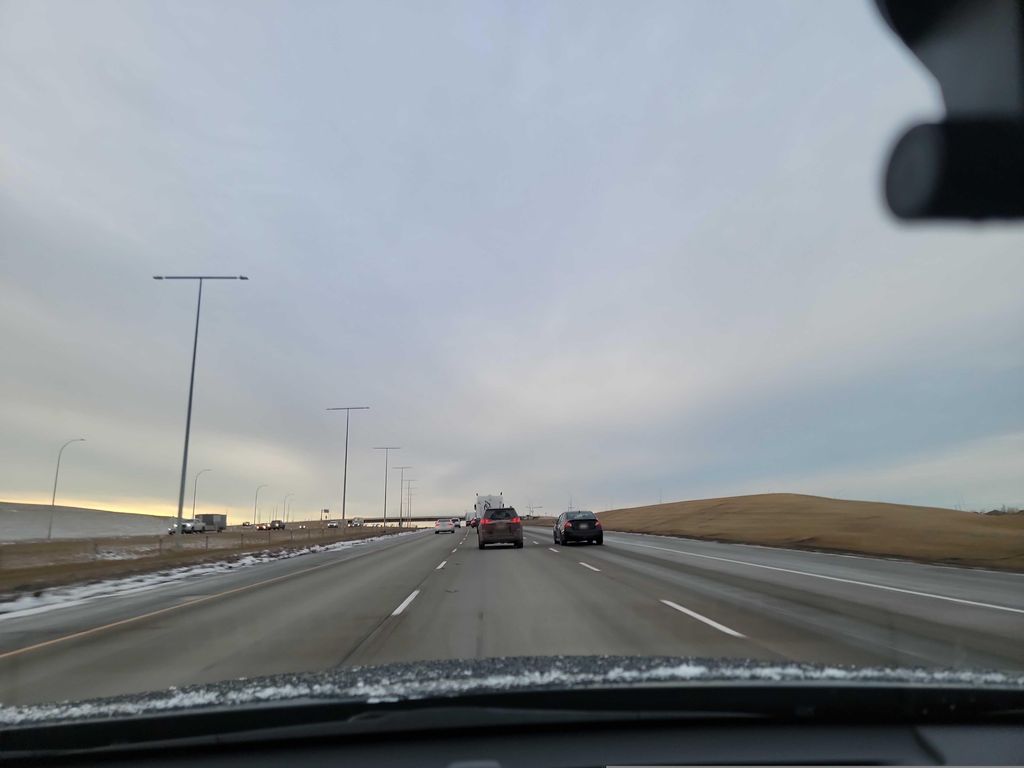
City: edmonton